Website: lowes
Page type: review-order
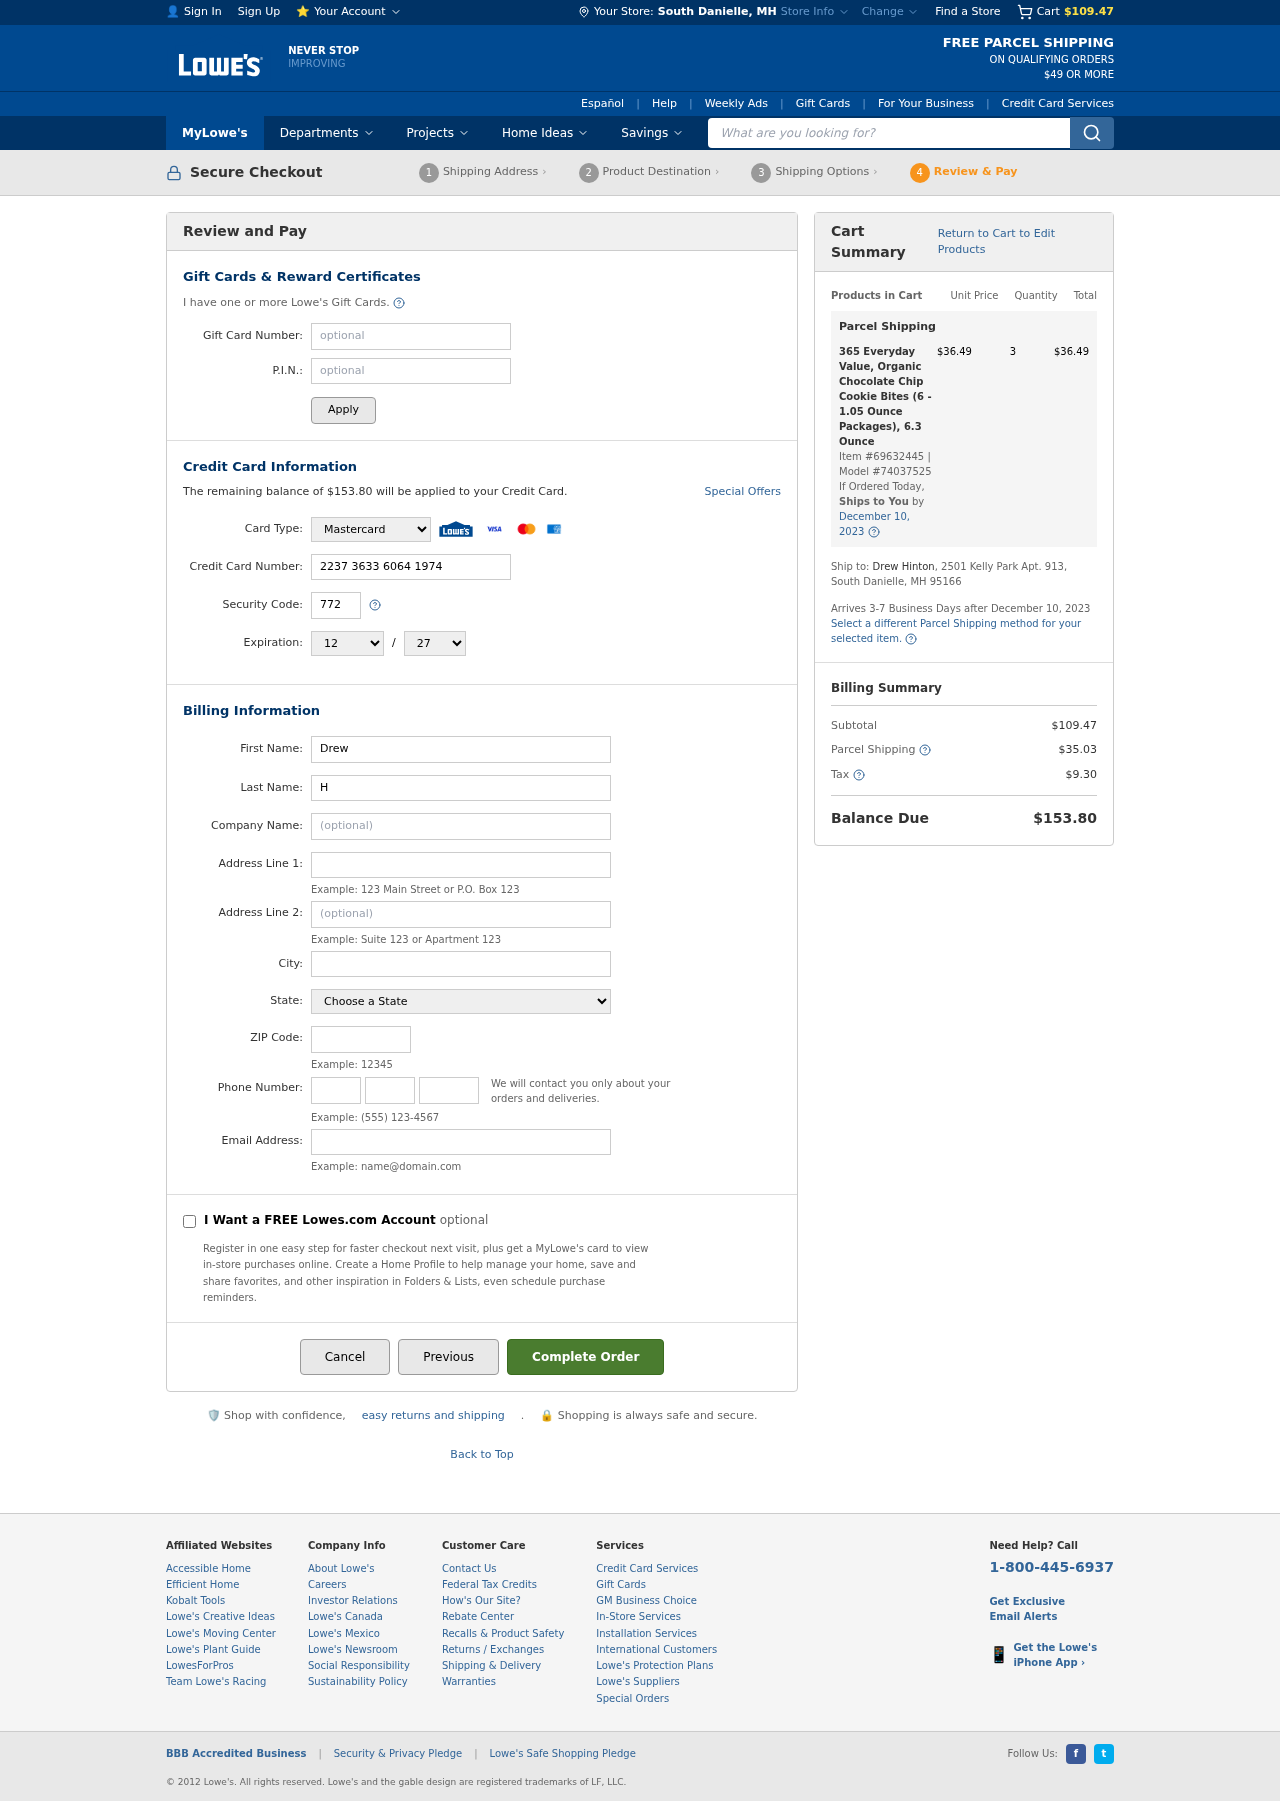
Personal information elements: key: PII_CARD_CVV
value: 772
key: PII_CARD_EXPIRY_MONTH
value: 12
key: PII_CARD_EXPIRY_YEAR
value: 27
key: PII_CARD_NUMBER
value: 2237 3633 6064 1974
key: PII_CARD_TYPE
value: Mastercard
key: PII_CITY
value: South Danielle
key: PII_CITY_STATE
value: South Danielle, MH
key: PII_EMAIL
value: drew_hinton@hotmail.com
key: PII_FIRSTNAME
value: Drew
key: PII_LASTNAME
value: Hinton
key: PII_PHONE_AREA
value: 882
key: PII_PHONE_PREFIX
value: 847
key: PII_PHONE_SUFFIX
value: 3316
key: PII_POSTCODE
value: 95166
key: PII_STATE
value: MH
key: PII_STREET
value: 2501 Kelly Park Apt. 913
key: PII_STREET2
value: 2501 Kelly Park Apt. 913
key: PII_STREET2
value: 32680 Corey Union Suite 545
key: PII_FULLNAME2
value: Drew Hinton
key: PII_CITY_STATE_ZIP2
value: South Danielle, MH 95166
Product elements: key: PRODUCT1_NAME
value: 365 Everyday Value, Organic Chocolate Chip Cookie Bites (6 - 1.05 Ounce Packages), 6.3 Ounce
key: PRODUCT1_PRICE
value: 36.49
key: PRODUCT1_QUANTITY
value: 3
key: PRODUCT1_ITEM_NUMBER
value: Item #69632445
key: PRODUCT1_MODEL_NUMBER
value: Model #74037525
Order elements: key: ORDER_SUBTOTAL
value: $109.47
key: ORDER_BALANCE_DUE
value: $153.80
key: ORDER_SHIPPING_DATE
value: December 10, 2023
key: ORDER_ITEM_TOTAL
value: $36.49
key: ORDER_SHIPPING_DATE2
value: December 10, 2023
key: ORDER_SHIPPING_COST
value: $35.03
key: ORDER_TAX
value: $9.30
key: ORDER_TOTAL
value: $153.80
Search elements: key: HEADER_SEARCH
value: What are you looking for?